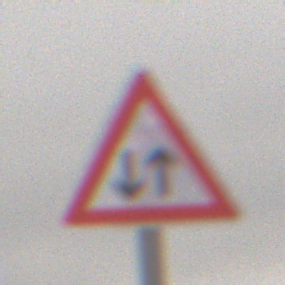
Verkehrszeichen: Gegenverkehr
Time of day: Midday
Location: Outdoor (Nature)
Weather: Overcast
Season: Winter
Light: Natural